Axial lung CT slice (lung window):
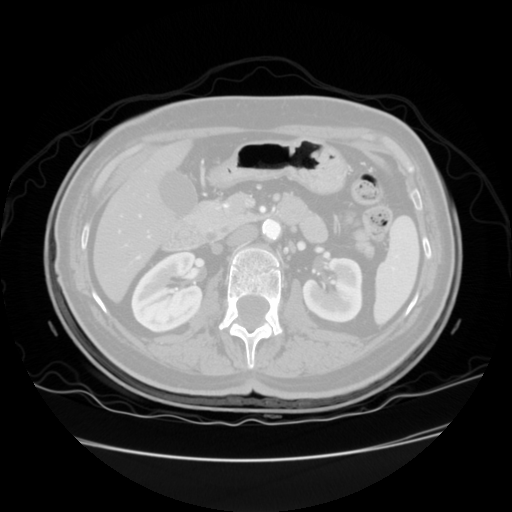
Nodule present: no